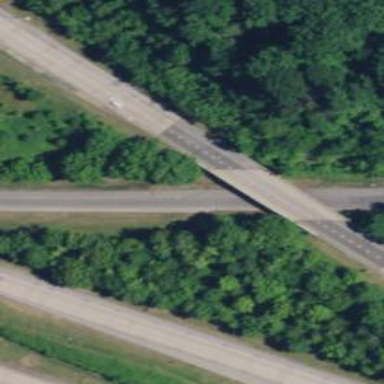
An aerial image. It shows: Bridge on motorway link.